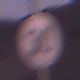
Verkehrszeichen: EndeGeschwindigkeit30
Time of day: Dawn
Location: Outdoor (Nature)
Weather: PartlyCloudy
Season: NotSpecified
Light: Natural